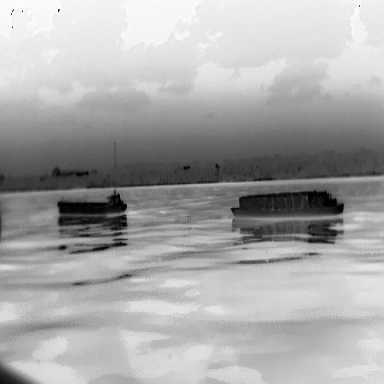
There are two objects shown in the infrared image, including a fishing_boat, and a liner.